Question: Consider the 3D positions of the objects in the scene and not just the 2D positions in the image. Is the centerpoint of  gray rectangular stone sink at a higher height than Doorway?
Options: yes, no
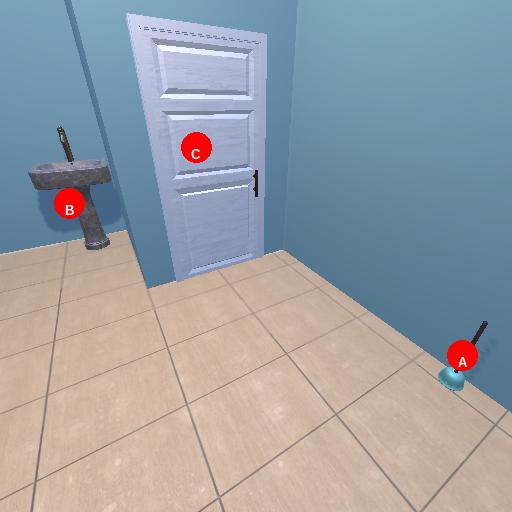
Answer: yes